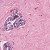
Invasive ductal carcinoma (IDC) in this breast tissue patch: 0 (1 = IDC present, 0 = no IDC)